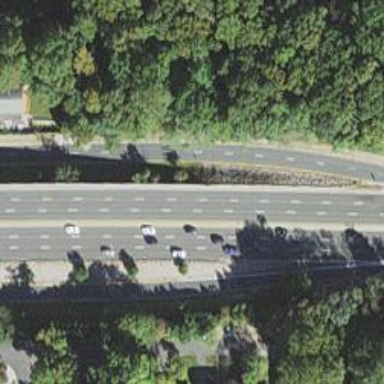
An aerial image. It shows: Trunk link highway.